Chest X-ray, PA view. Patient: 61 years old, sex M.
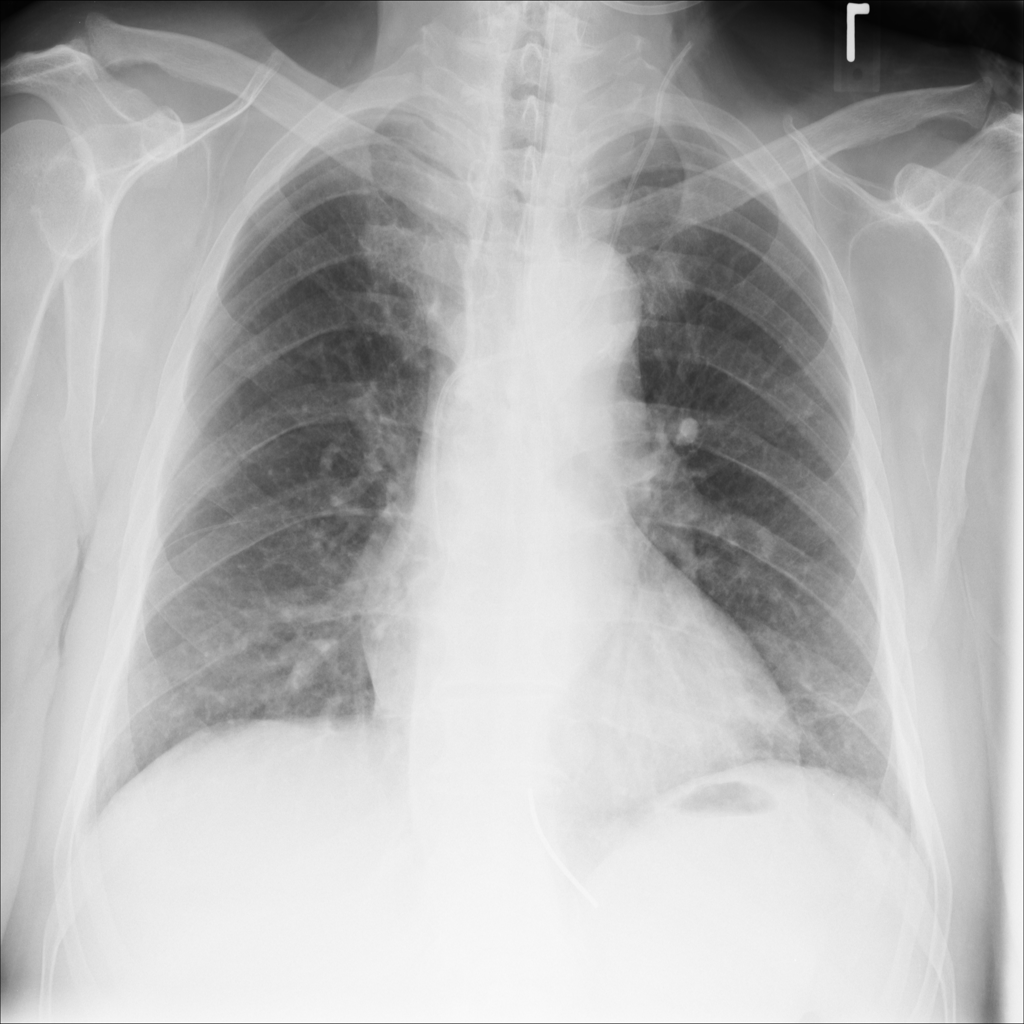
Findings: No Finding